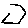
Label: hexagon